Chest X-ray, AP view. Patient: 62 years old, sex M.
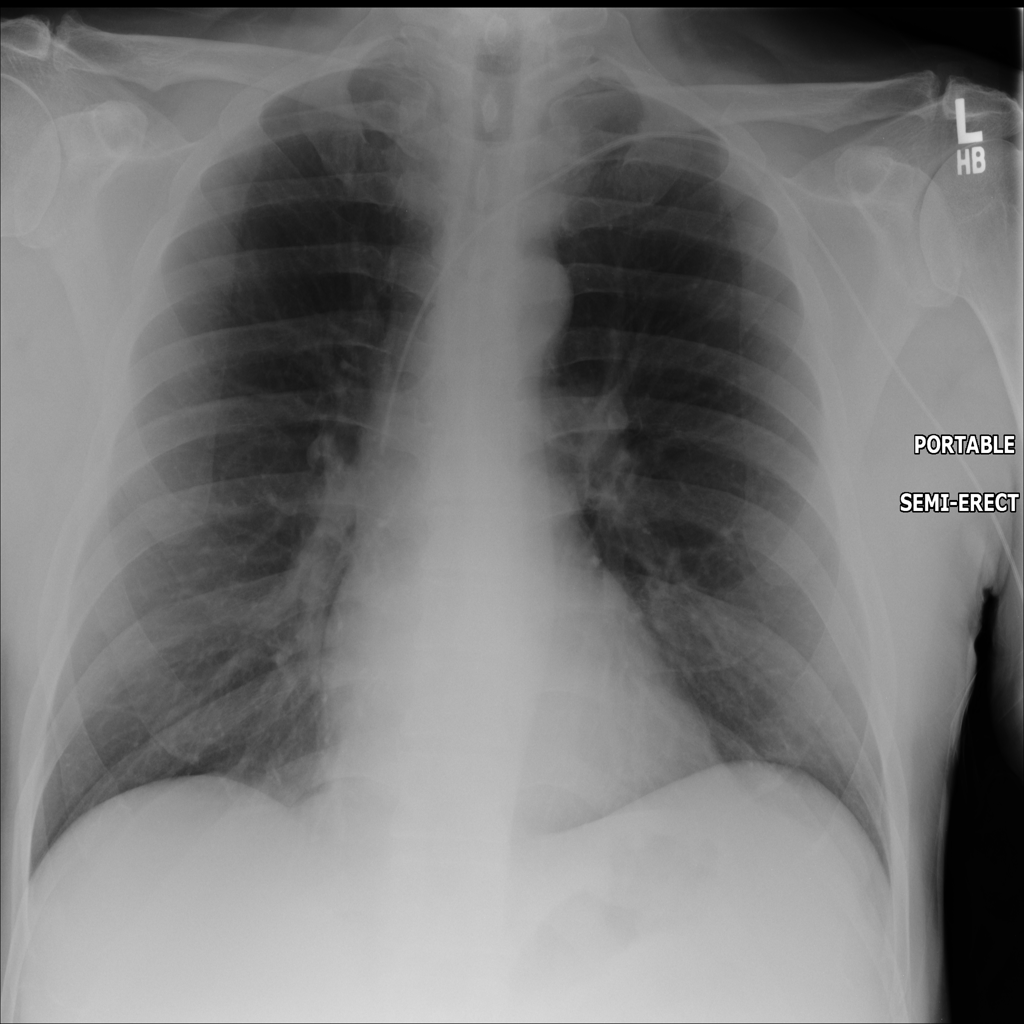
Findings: No Finding